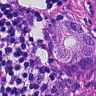
Metastatic tissue present: yes